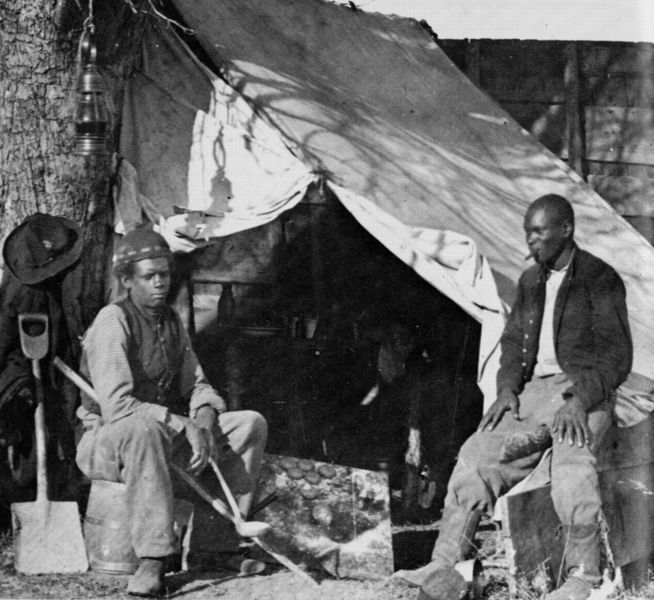
Titel: John Henry und Leuben bei Liesure
Künstler: Mathew B. Brady
Schlagwörter: baum, hand, himmel, mann, schatten, weiß, sitzen, grau, hut, lampe, laterne, licht, mund, männer, schwarz, tuch, zaun, flasche, hemd, hose, jacke, blicke, ast, baumstamm, stamm, sonne, mantel, sitzend, stoff, arbeit, stock, zwei, hosen, arbeiten, afrika, wüste, mauer, rast, arbeiter, löffel, tafel, rauchen, zigarre, bretter, knöpfe, weste, foto, fotografie, photographie, griff, schwarze, eingang, scharz, uniform, jacken, stiefel, fass, jagd, photo, schoss, öllampe, afrikaner, schwarzer, zigarette, gräber, eimer, armut, fotographie, kelle, schaufel, spaten, primitiv, zelt, plane, safari, völkerschau, afroamerikaner, zeltplane, hiosen